Field crop: maize
Growth stage: 1
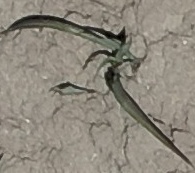
Species: sorghum